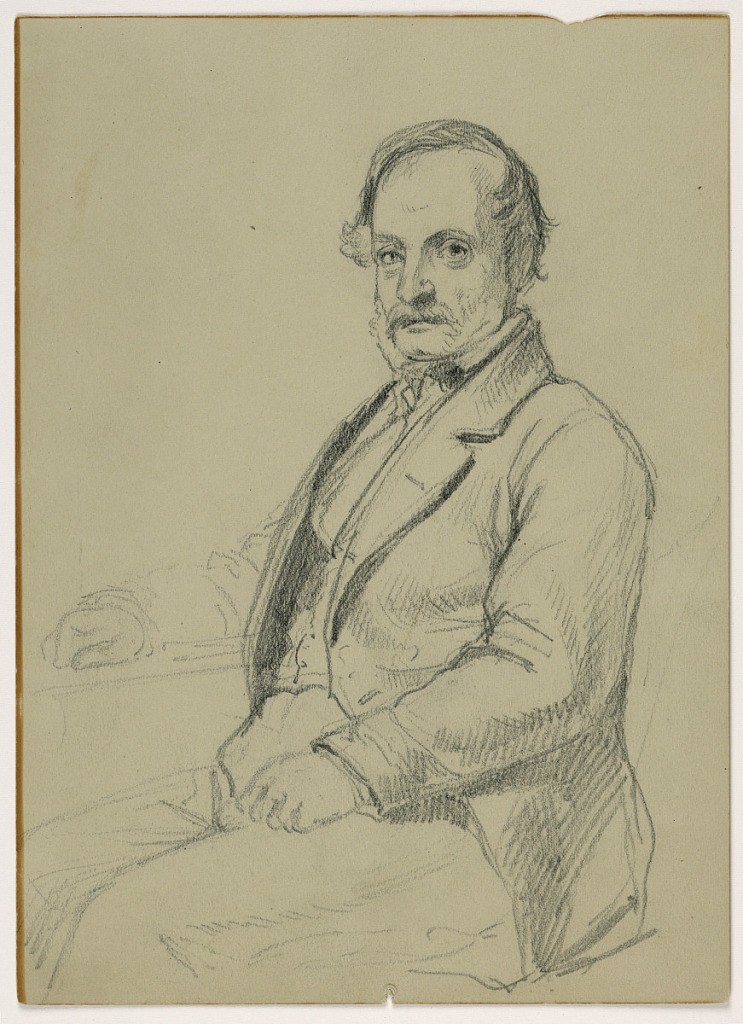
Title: Man Seated
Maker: Daniel Huntington, American, 1816–1906
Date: ca. 1860
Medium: Graphite on green-grey paper Verso: Graphite, white chalk on green-grey paper
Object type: Drawing
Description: Three-quarter view of man seated, facing left, with left arm more developed than right. Verso: Man's hand holding book on lap, with upper leg of man.